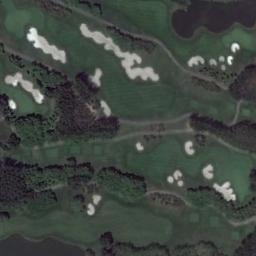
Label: golf_course